Question: In most of my sites, I've been using the following code to decide which template should be applied to the content rendering - based on what the editor has picked in 'be_layout':
'''
page.10 = TEMPLATE
page.10 {
stdWrap.if {
value = 1
isInList.data = levelfield:-1,backend_layout_next_level,slide
isInList.override.data = TSFE:page|backend_layout
}
template = FILE
template.file = fileadmin/templates/main/tmpl/main.html
...
}
page.20 = TEMPLATE
page.20 {
stdWrap.if {
value = 2
isInList.data = levelfield:-1,backend_layout_next_level,slide
isInList.override.data = TSFE:page|backend_layout
}
template = FILE
template.file = fileadmin/templates/main/tmpl/special.html
...
}
'''
This works perfectly well.
But I had expected that the 'if' condition would make sure that unnecessary page objects are not processed at at all. Until I've been looking into some performance issues via the admin panel: I discovered that both (all) child objects of 'page.' seem to be rendered - even when the 'if' condition doesn't apply.
It looks like it's processed regularly, and then simply not displayed! So the page rendering time explodes when using multiple templates.

Do I interpret this correctly?
What is the correct, perf-efficient way to do this?
Or is it a bug?
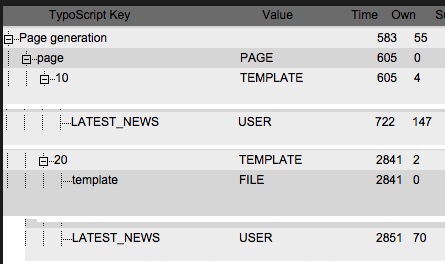
Answer: The CASE object doesn't "misbehave" like the "if" condition in stdWrap.
Here's the solution that works for me from <URL>: apply the CASE one level upwards:
'''
page.10 = CASE
page.10 {
key.data = levelfield:-1,backend_layout_next_level,slide
key.override.field = backend_layout
default = TEMPLATE
default {
template = FILE
template.file = fileadmin/templates/main/tmpl/main.html
marks {
LANG < temp.language
BASEURL < temp.baseurl
# ... more marks
}
}
# If BE Layout 1 (Standard page) - corresponds to be_layout uid
# could be omitted, only for beauty
1 < .default
# If BE Layout 2 (Landingpage) - corresponds to be_layout uid
2 < .default
2 {
template.file = fileadmin/templates/main/tmpl/main.html
marks {
MAINCONTENT < temp.teaser
CONTENT_NAV >
CONTENT_NAV =
}
}
}
'''
Of course, this could/should also be used with a fluid template
From a site that uses 4 different be_layouts, here are the rendering times - before and after the introduction of the CASE: